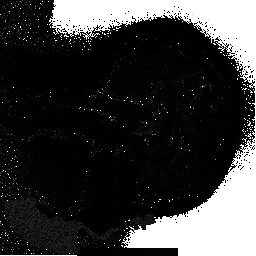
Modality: T2starmap
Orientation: sagittal
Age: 35
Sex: female
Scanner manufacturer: siemens
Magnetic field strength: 3 T
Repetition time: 0.043 s
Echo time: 0.00184 s